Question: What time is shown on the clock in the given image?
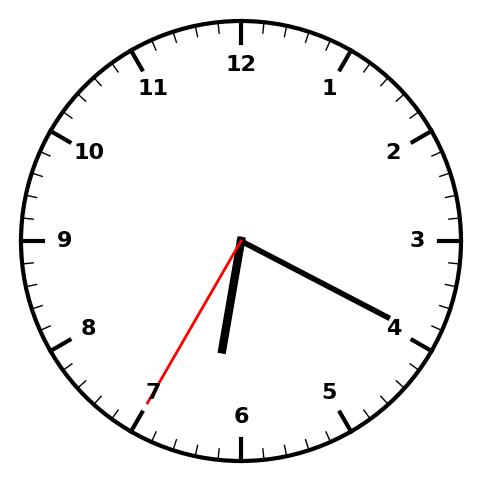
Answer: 06:19:35